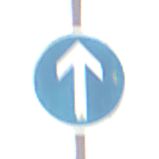
Verkehrszeichen: VorgeschriebeneFahrtrichtungGeradeaus
Umgebung: Outdoor, Beach
Tageszeit: Midday
Wetter: PartlyCloudy
Licht: Natural
Jahreszeit: NotSpecified
Kontrast: HighContrast